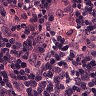
Metastatic tissue present: no